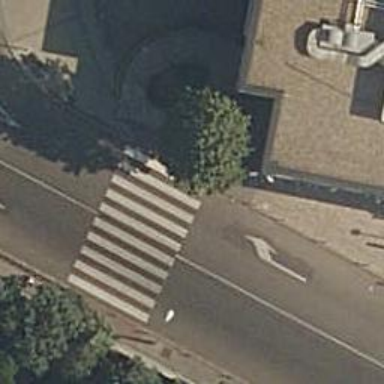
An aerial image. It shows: Pedestrian crossing with zebra markings on the footway.